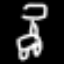
Label: chair